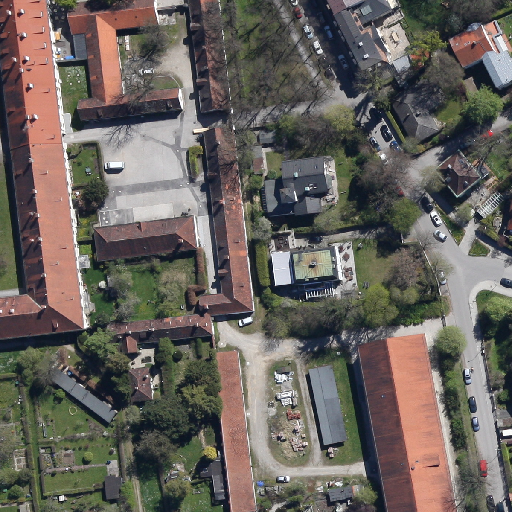
Referring expression: paved road along with tree